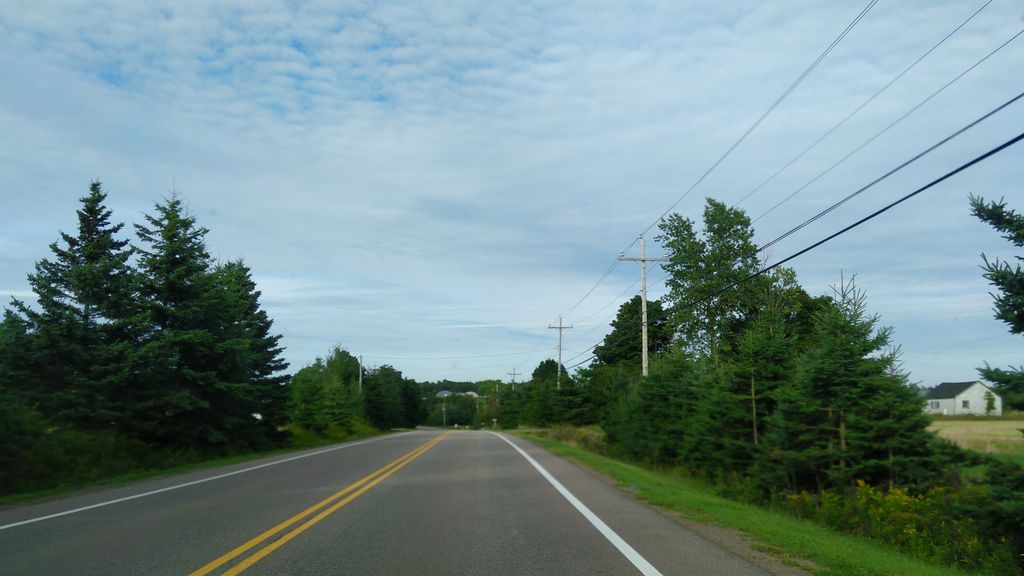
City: charlottetown